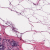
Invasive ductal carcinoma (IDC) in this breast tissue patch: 0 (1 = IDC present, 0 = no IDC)